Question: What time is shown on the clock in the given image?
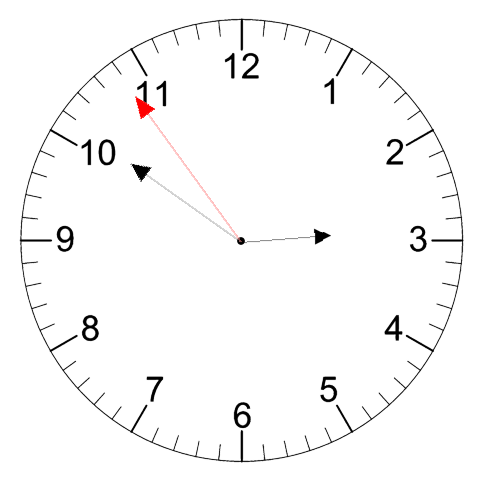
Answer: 02:50:54